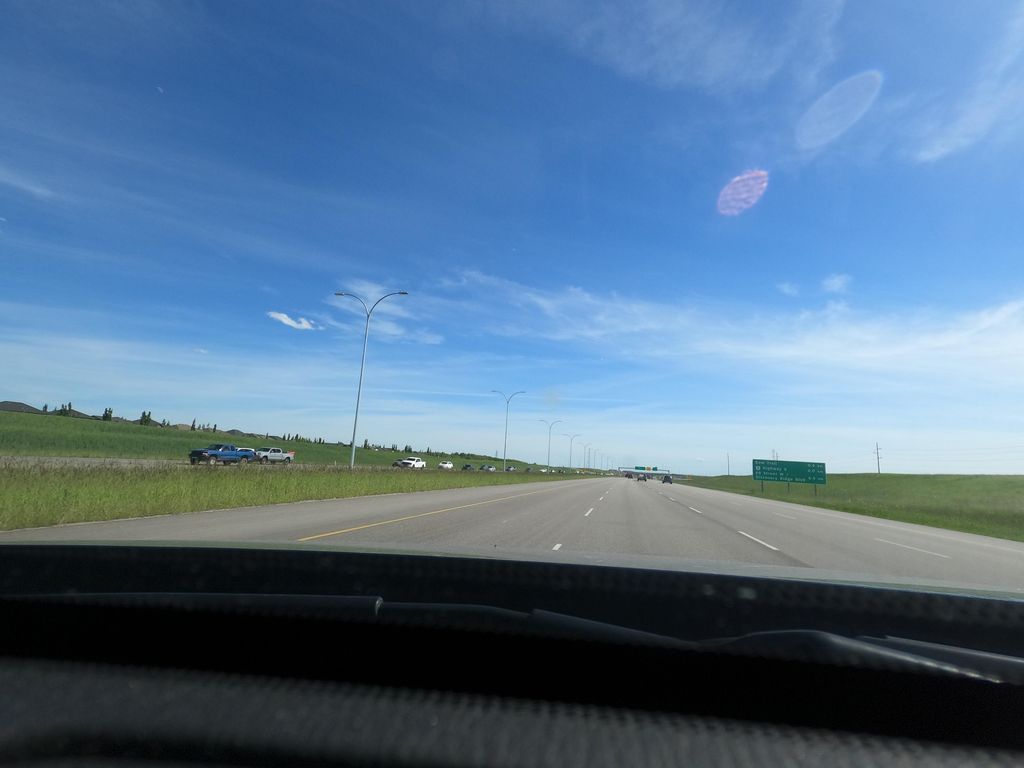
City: calgary